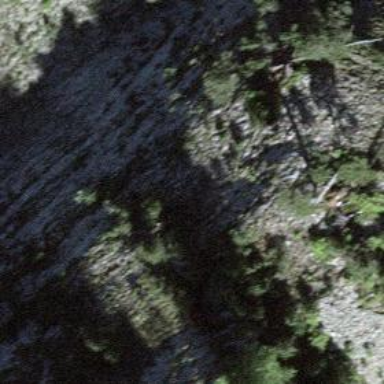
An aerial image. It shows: Natural cliff.